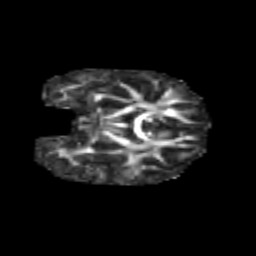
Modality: FA
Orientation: coronal
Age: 6
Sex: female
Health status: healthy